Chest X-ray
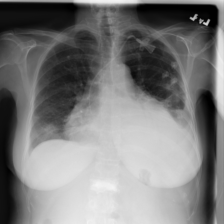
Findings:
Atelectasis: negative
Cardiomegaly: negative
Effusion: positive
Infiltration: positive
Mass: negative
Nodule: negative
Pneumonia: negative
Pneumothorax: negative
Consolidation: negative
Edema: negative
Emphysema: negative
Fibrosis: negative
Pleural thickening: negative
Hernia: negative